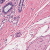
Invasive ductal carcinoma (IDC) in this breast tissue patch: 0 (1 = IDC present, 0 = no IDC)